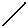
Label: line